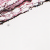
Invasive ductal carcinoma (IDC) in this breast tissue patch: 0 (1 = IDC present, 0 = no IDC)